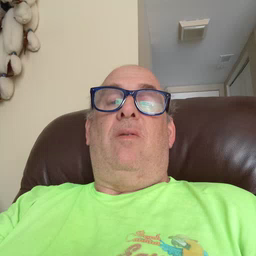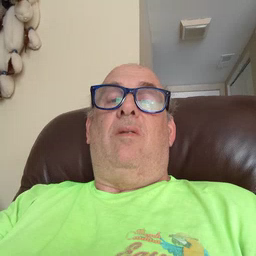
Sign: wake